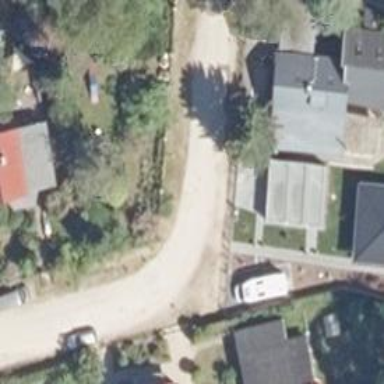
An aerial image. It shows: Residential road with compacted surface.